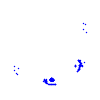
Particle: pion